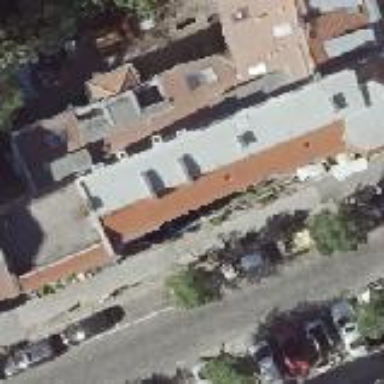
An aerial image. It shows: Gabled roofed apartment building with vibrant red roof.